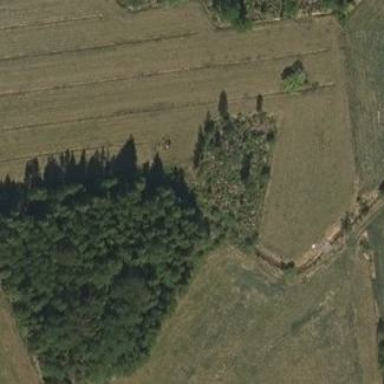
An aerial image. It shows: Forest area.